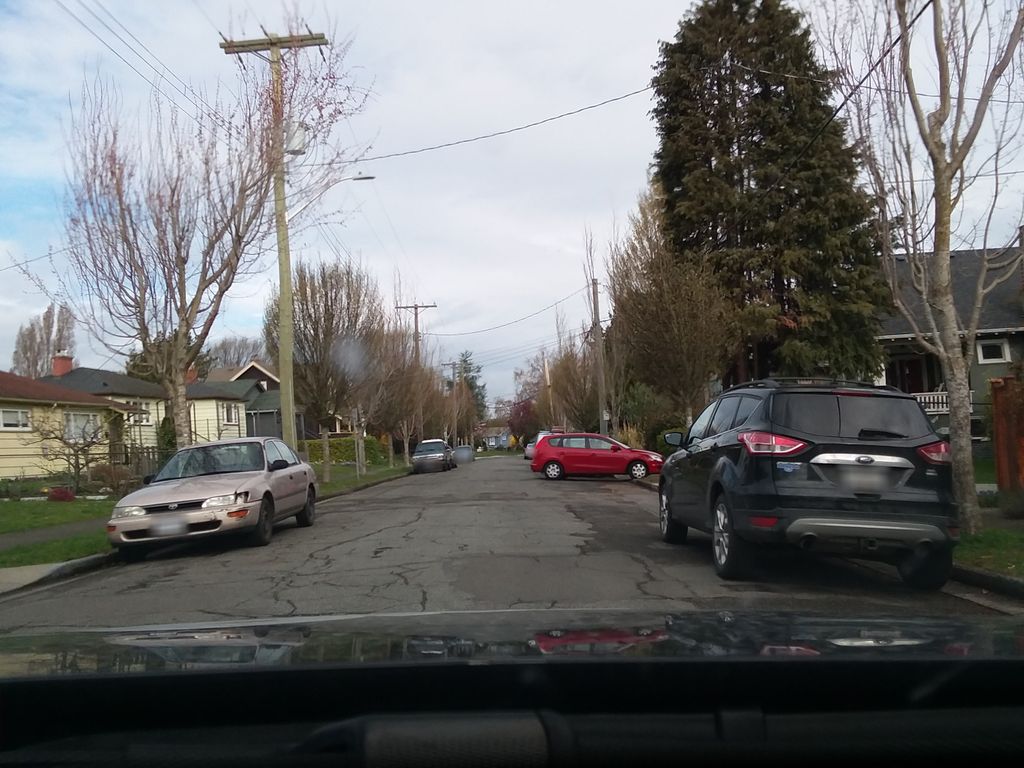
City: victoria